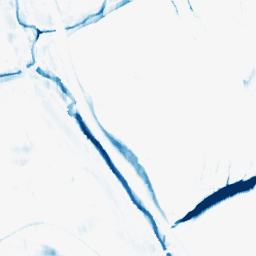
Category: morphological
Decomposition family: morphological_rect
Decomposition parameters: operation: closing
width: 5
height: 20
Upsampling method: quintic
Upsampling parameters: scale: 4
Upsampling scale: 4